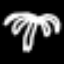
Label: palm tree